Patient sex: F
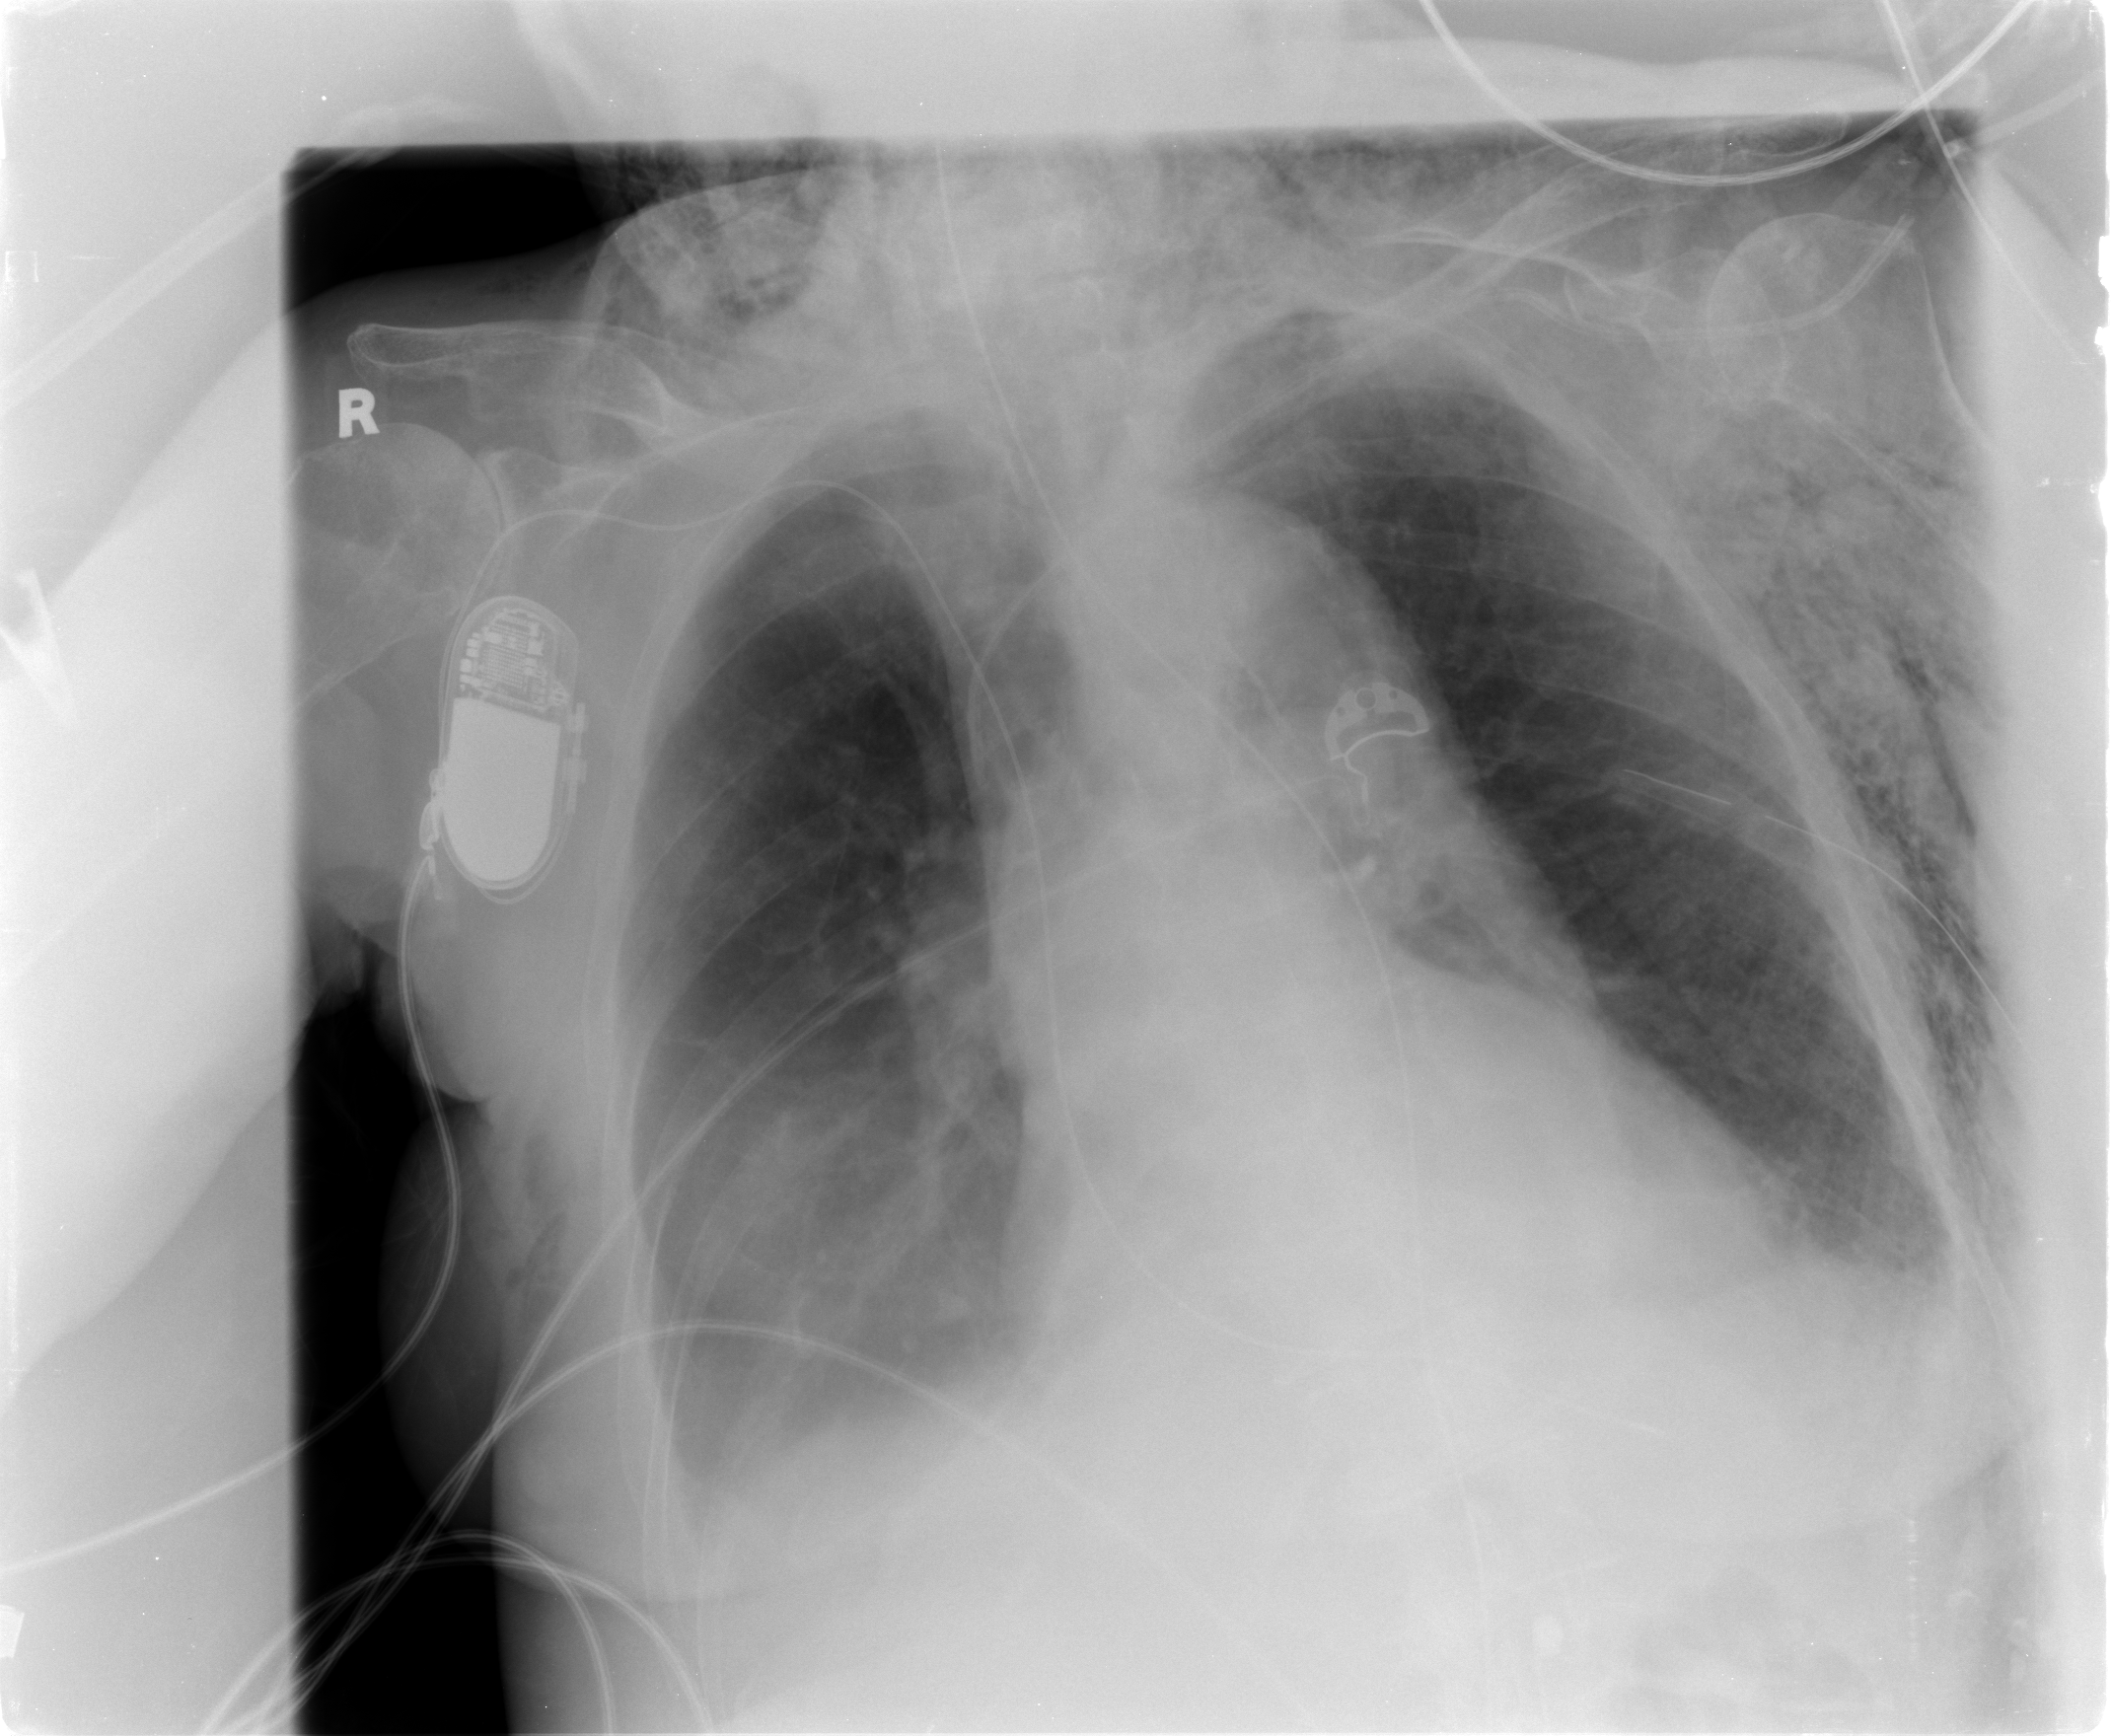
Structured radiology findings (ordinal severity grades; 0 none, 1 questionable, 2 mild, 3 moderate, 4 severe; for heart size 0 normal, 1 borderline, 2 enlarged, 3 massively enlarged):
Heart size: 0
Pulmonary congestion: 1
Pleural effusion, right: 2
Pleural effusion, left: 0
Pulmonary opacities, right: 0
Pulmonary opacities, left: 0
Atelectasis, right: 2
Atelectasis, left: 0